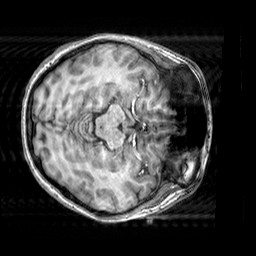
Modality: T1w
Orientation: axial
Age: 18
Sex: female
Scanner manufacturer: siemens
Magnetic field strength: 3 T
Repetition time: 2.3 s
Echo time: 0.00303 s